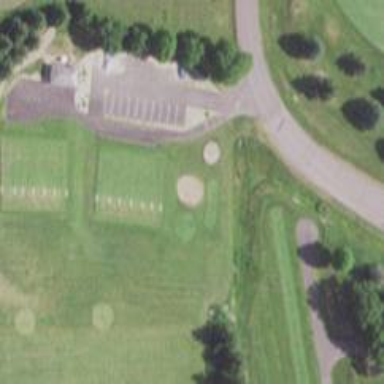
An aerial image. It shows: Path used for both walking and golf.